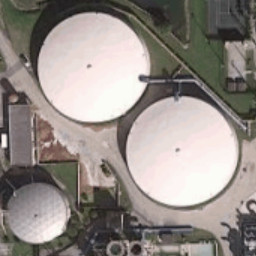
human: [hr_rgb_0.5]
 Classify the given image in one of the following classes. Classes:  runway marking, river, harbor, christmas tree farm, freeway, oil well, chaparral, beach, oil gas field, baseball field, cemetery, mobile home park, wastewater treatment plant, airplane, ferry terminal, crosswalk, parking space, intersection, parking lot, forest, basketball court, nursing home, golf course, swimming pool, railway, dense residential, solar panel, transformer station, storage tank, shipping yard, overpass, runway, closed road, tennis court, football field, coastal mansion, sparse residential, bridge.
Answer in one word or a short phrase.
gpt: storage tank